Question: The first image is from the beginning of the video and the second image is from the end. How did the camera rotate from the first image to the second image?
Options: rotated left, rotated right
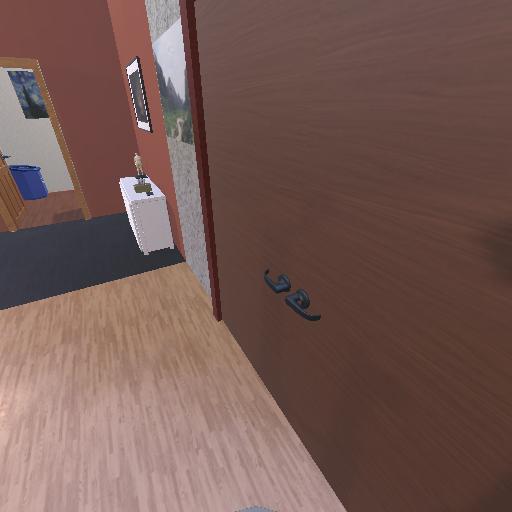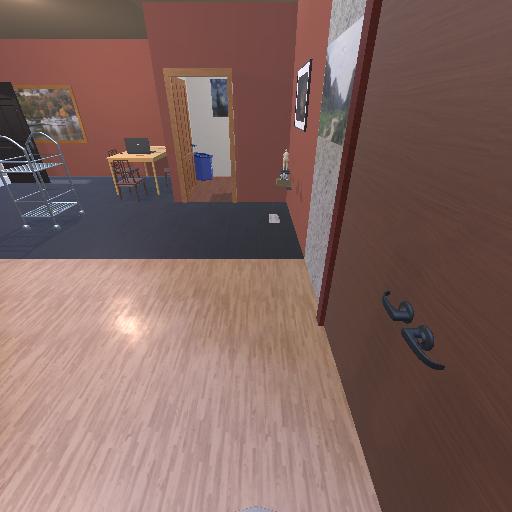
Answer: rotated left